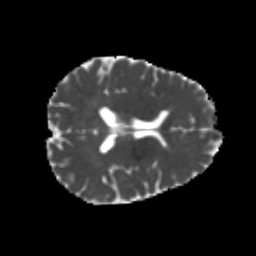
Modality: MD
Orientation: axial
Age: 24
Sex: male
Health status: healthy
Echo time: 0.074 s